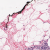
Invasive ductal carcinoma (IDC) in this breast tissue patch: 0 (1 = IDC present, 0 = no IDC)